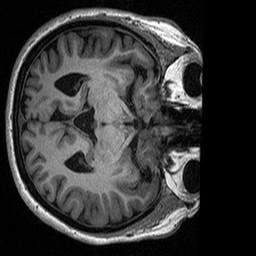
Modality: T1w
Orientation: axial
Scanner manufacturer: siemens
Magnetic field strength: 3 T
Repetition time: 2.2 s
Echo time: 0.00234 s